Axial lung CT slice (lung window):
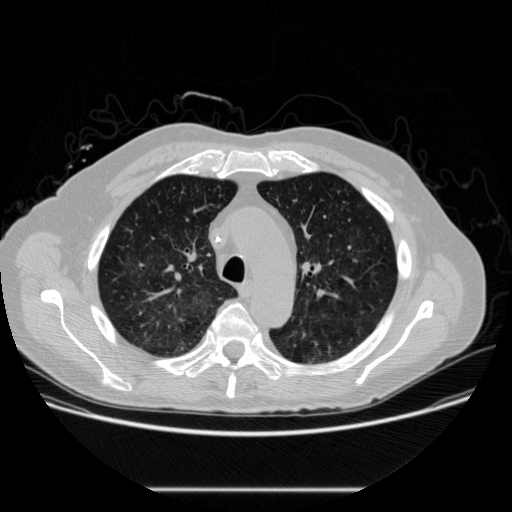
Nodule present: no